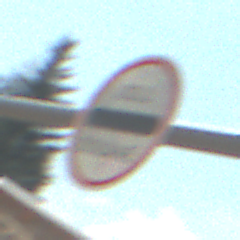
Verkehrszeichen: Zollstelle
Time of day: Midday
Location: Outdoor (Suburban)
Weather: PartlyCloudy
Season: NotSpecified
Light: Natural